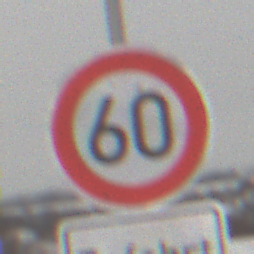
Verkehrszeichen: Geschwindigkeit60
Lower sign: HinweiseAufGefahrenDurchVerbaleAngabe11
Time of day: MorningAfternoon
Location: Outdoor (Nature)
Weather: Overcast
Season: Winter
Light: Natural